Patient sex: M
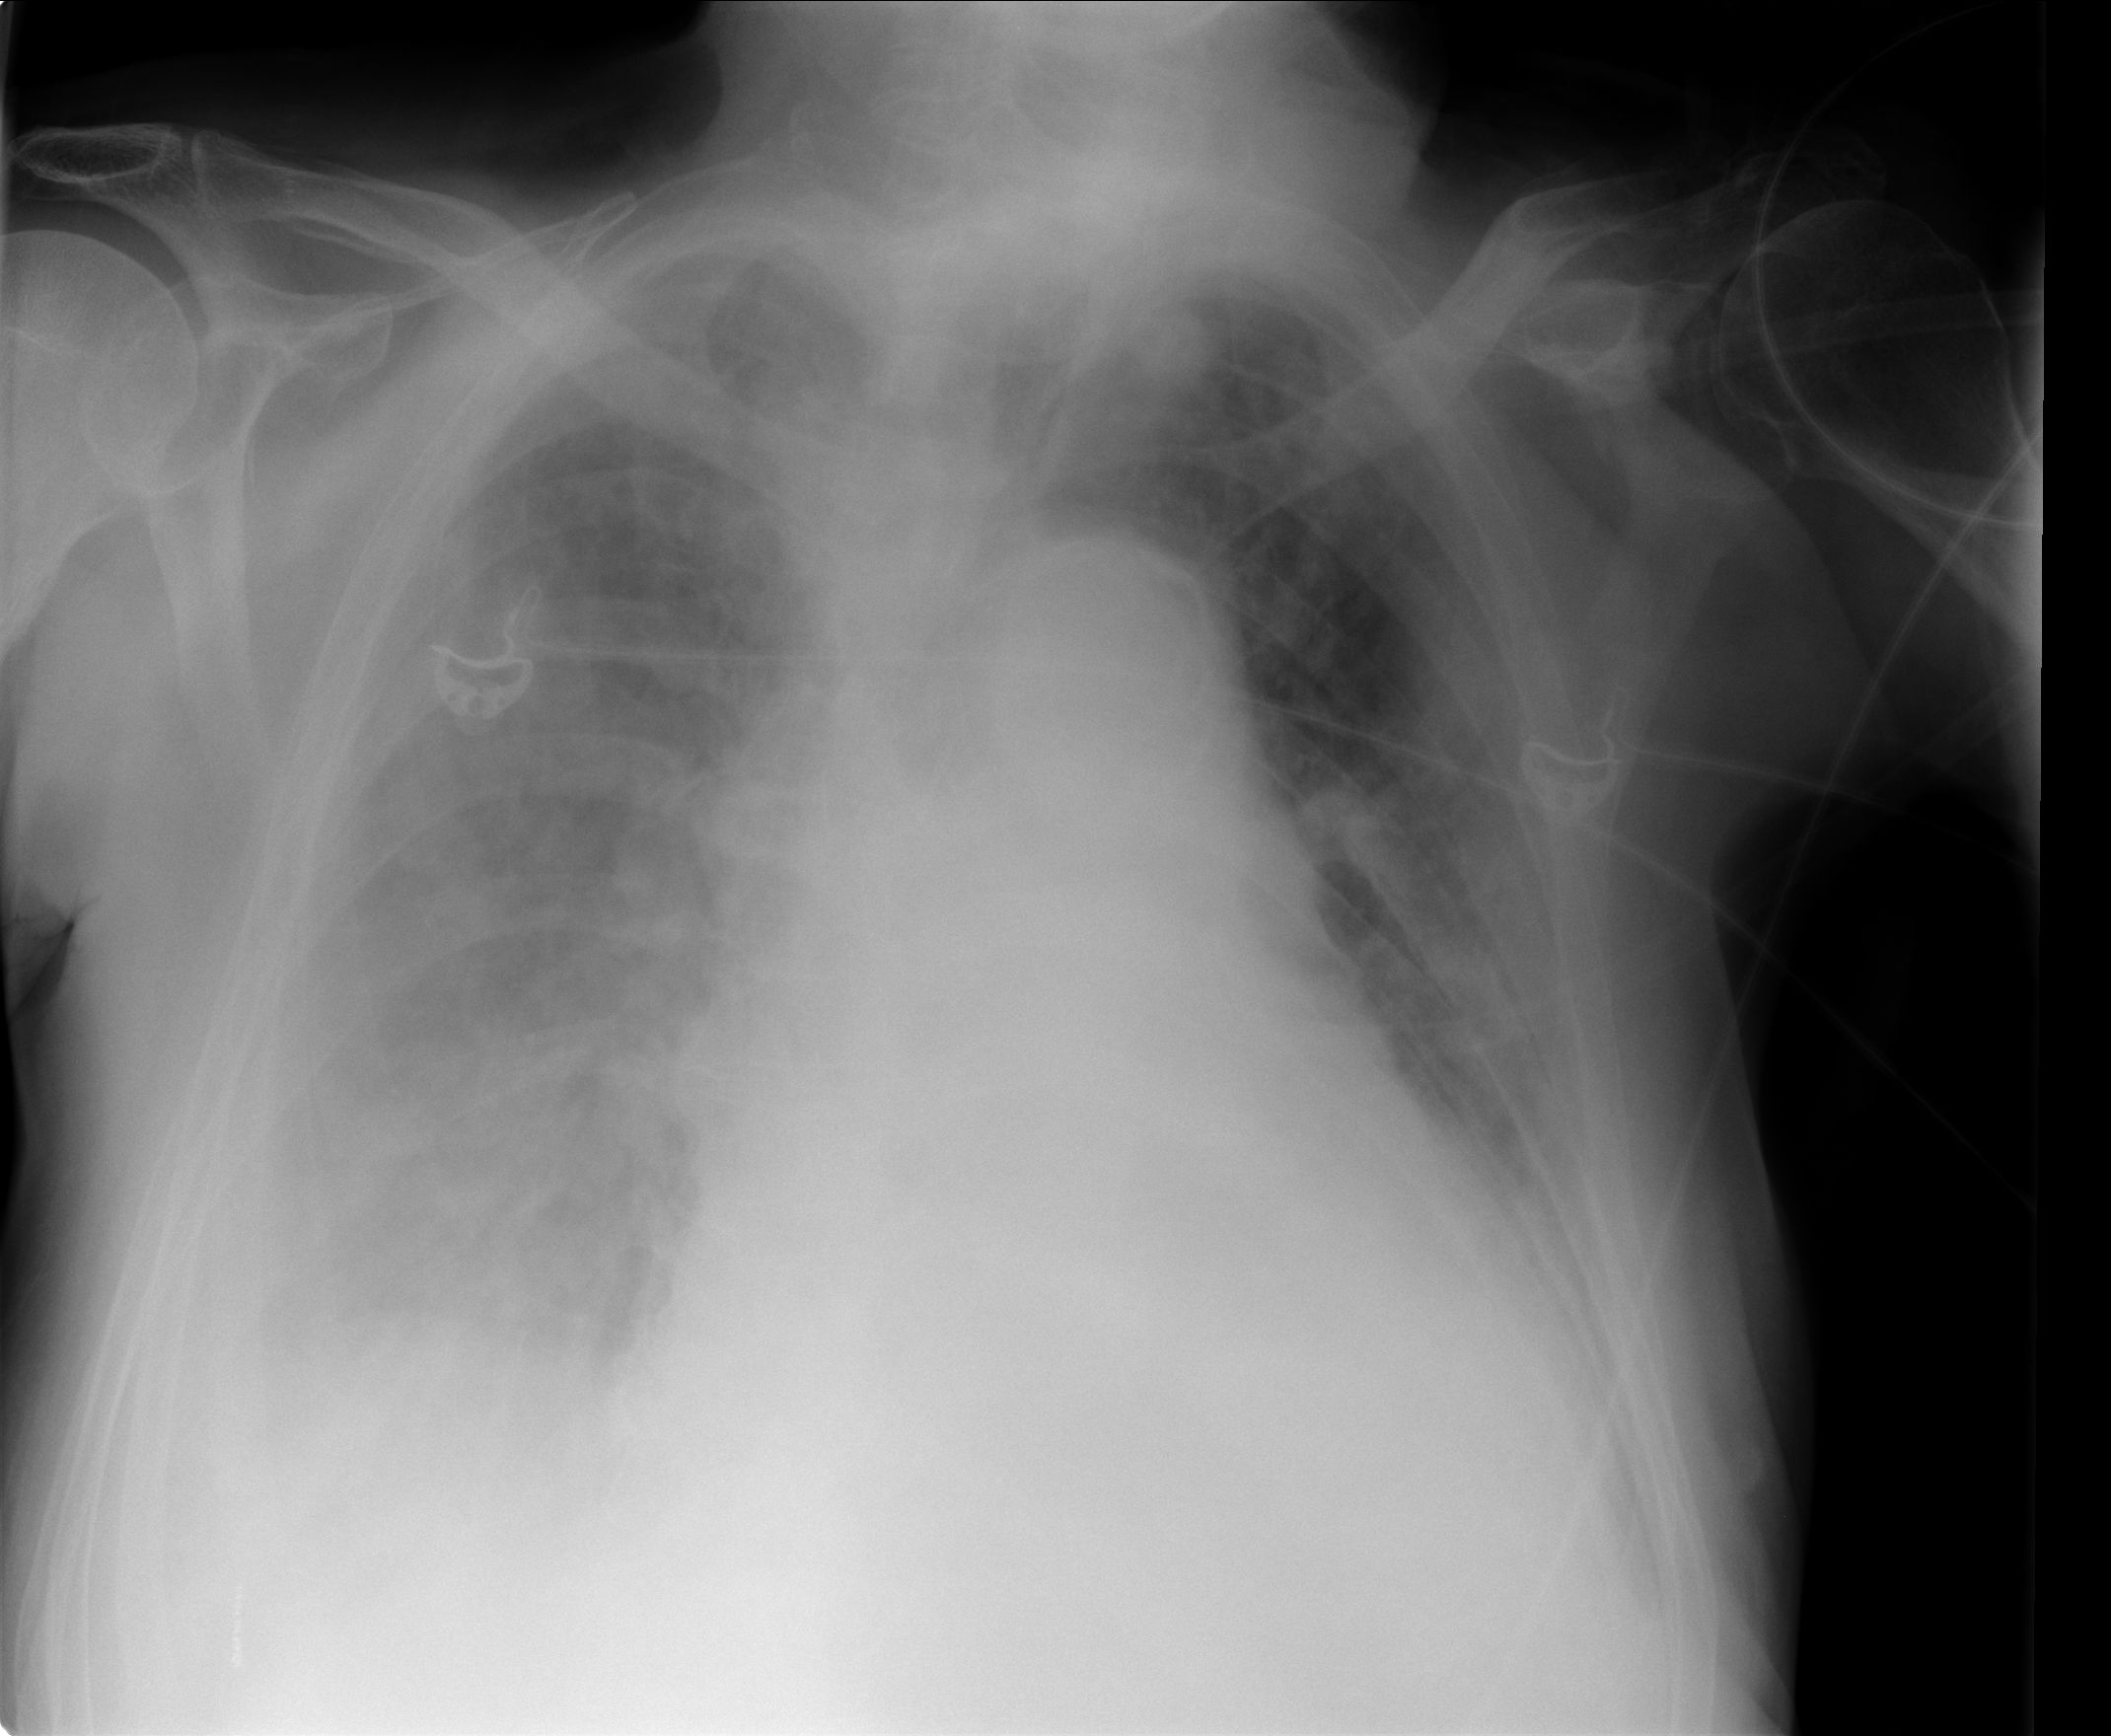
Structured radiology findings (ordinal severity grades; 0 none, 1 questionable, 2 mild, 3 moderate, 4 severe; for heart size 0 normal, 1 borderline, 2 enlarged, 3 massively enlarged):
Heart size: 3
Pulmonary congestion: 3
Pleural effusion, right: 3
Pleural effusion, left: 2
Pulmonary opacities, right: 0
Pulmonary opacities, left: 0
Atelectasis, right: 2
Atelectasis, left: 0